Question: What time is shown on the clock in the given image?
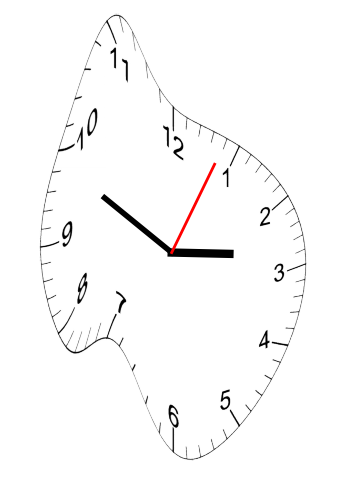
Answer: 02:49:04